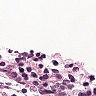
Metastatic tissue present: no